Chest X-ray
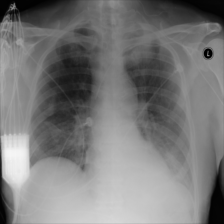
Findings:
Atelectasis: negative
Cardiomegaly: negative
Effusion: negative
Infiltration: negative
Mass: negative
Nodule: negative
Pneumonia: negative
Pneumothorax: negative
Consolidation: positive
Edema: negative
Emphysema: negative
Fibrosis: negative
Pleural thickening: negative
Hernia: negative